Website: home-depot
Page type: delivery-shipping
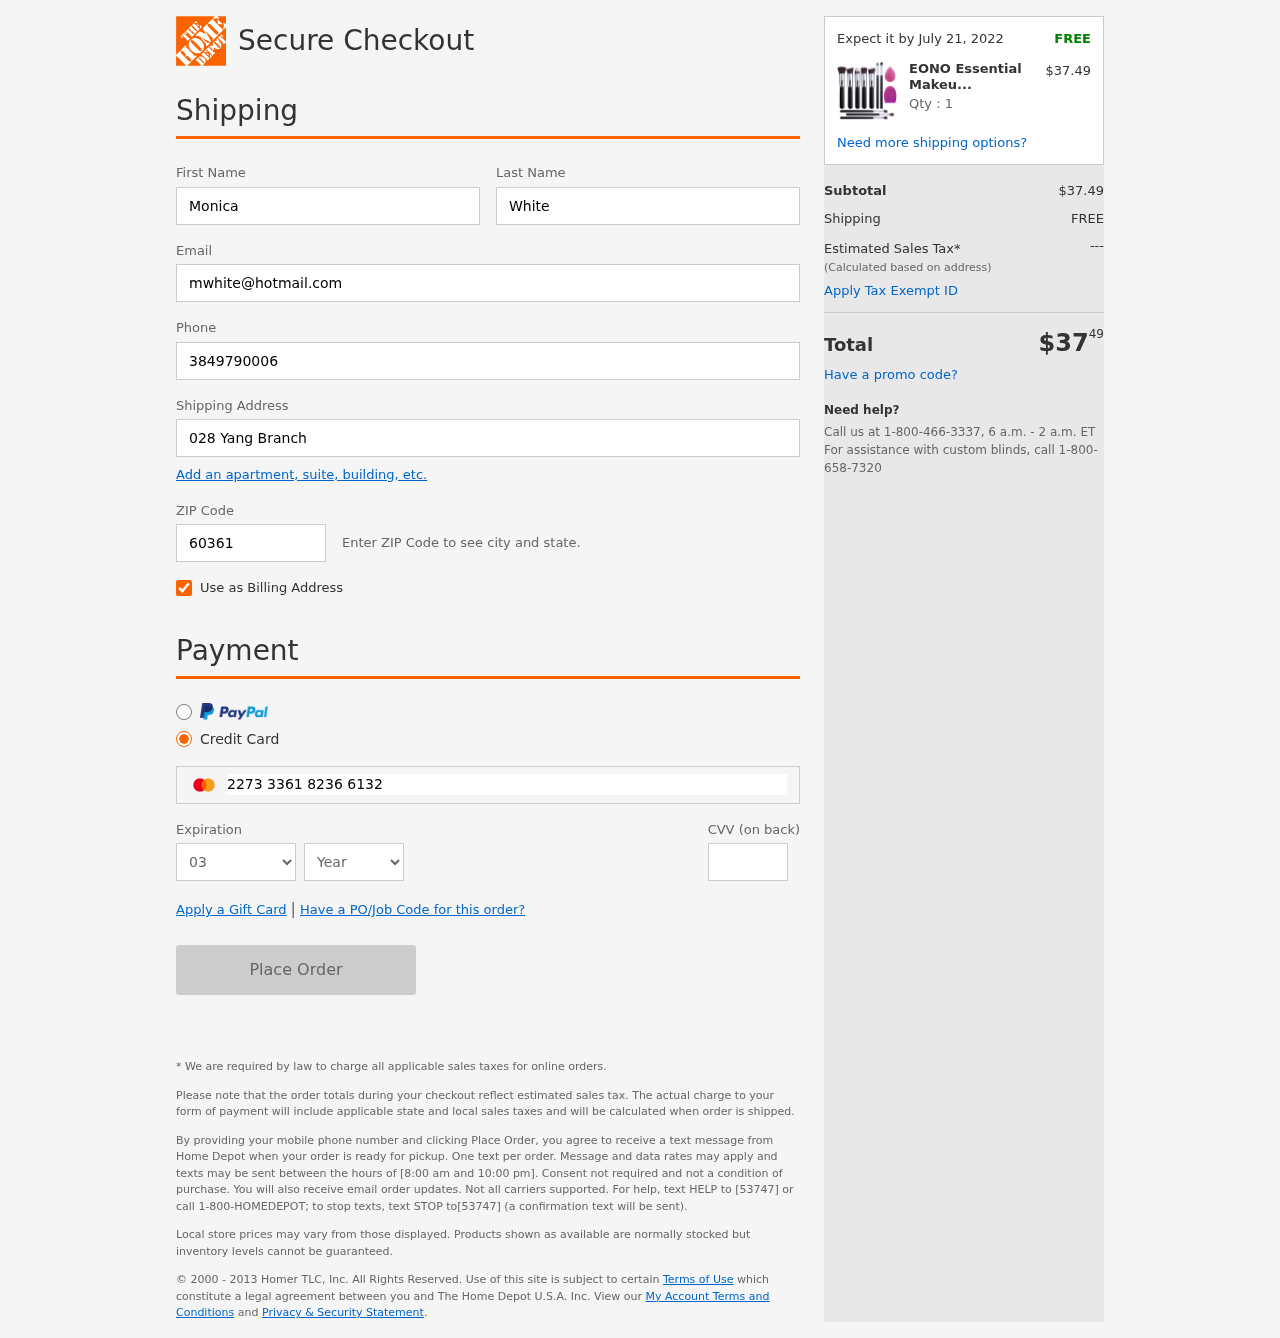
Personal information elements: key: PII_CARD_CVV
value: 560
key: PII_CARD_EXPIRY_MONTH
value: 03
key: PII_CARD_EXPIRY_YEAR
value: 29
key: PII_CARD_NUMBER
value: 2273 3361 8236 6132
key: PII_EMAIL
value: mwhite@hotmail.com
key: PII_FIRSTNAME
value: Monica
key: PII_LASTNAME
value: White
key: PII_PHONE
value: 3849790006
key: PII_POSTCODE
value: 60361
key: PII_STREET
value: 028 Yang Branch
Product elements: key: PRODUCT1_NAME
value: EONO Essential Makeup Brush Set Premium Synthetic Kabuki Foundation Face Powder Blush Eye Shadow Bru
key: PRODUCT1_PRICE
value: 37.49
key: PRODUCT1_QUANTITY
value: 1
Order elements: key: ORDER_DELIVERY_DATE
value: Expect it by July 21, 2022
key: ORDER_SUBTOTAL
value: $37.49
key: ORDER_SHIPPING_COST
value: FREE
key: ORDER_TOTAL
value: $3749